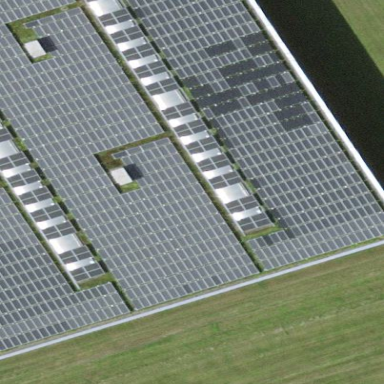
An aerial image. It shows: Solar power generator utilizing photovoltaic technology with solar photovoltaic panels.